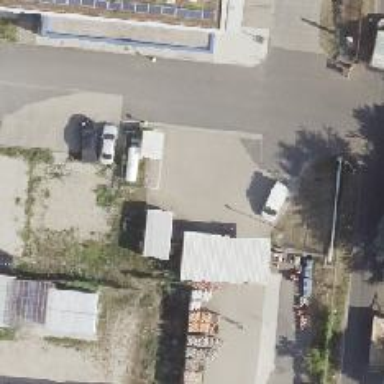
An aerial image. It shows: Fuel station.